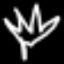
Label: leaf